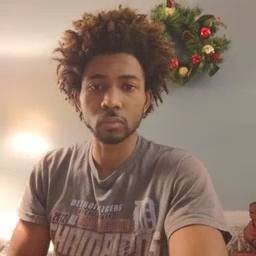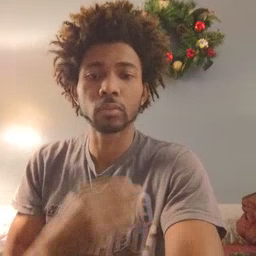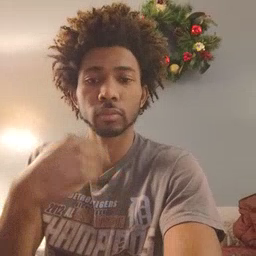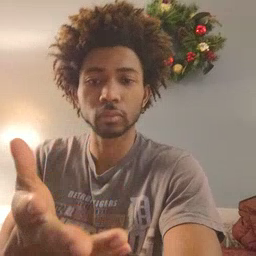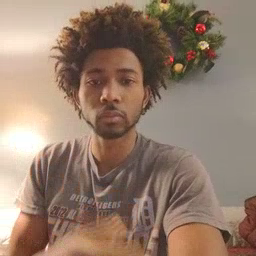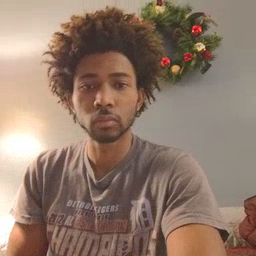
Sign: give